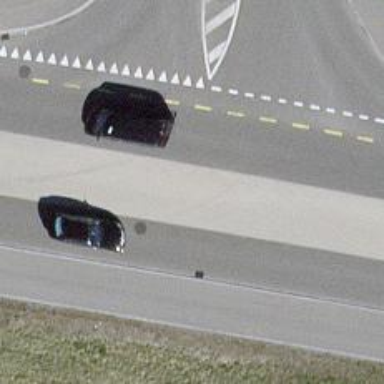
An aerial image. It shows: Secondary road with asphalt surface and sidewalks on both sides.